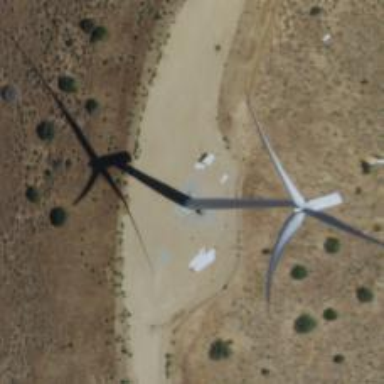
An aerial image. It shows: Wind turbine generator that utilizes wind as its source for generating electricity. It is of the horizontal axis type.